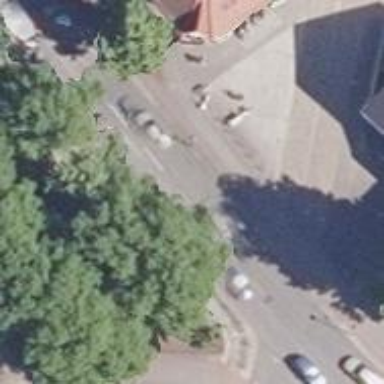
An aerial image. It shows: Sidewalk.